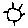
Label: sun